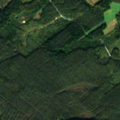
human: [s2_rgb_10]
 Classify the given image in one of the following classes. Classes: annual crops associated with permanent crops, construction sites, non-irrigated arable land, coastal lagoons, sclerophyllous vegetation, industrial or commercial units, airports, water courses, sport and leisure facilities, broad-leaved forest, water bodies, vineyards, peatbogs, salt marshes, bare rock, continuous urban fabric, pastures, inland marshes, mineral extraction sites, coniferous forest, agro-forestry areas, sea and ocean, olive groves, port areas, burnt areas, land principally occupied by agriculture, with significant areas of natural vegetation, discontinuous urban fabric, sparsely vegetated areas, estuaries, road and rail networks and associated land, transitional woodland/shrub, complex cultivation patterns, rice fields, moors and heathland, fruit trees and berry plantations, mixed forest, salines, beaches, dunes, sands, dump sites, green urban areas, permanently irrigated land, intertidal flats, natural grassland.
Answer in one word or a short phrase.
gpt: coniferous forest